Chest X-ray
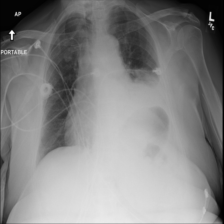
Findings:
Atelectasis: positive
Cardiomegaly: negative
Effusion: positive
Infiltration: positive
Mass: negative
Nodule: negative
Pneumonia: negative
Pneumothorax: negative
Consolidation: negative
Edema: negative
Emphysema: negative
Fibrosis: negative
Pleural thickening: negative
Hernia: negative